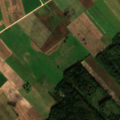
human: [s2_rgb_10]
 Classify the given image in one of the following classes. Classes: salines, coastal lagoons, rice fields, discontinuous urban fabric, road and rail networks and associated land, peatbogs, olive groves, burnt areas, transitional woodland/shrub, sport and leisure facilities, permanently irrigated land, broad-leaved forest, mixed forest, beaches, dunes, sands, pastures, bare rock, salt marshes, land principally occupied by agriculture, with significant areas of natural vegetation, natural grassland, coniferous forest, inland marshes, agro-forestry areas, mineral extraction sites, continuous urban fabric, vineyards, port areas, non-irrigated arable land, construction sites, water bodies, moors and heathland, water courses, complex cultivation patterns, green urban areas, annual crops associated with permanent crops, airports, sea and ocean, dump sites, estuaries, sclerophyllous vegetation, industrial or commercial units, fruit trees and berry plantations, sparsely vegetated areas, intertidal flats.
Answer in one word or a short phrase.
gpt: non-irrigated arable land, mixed forest